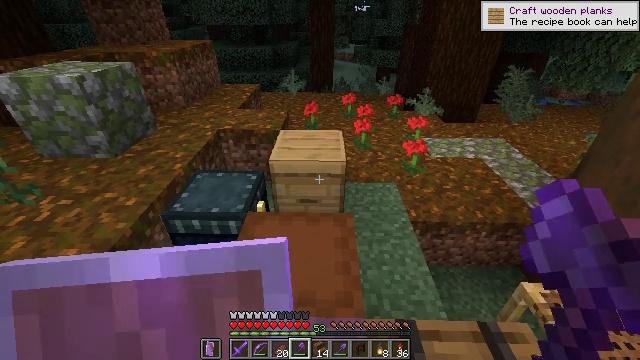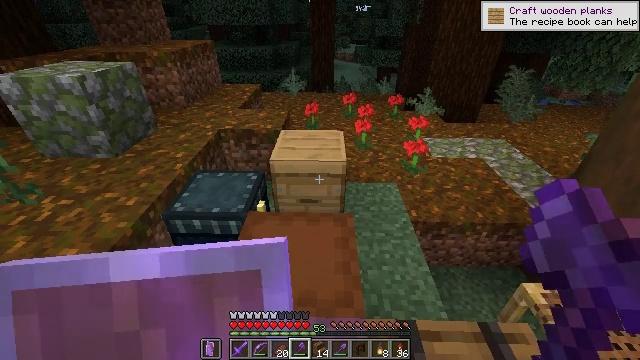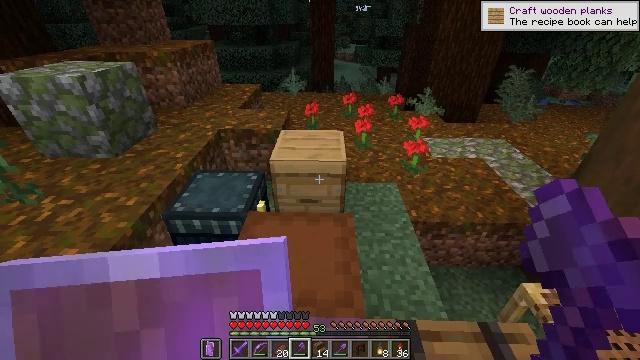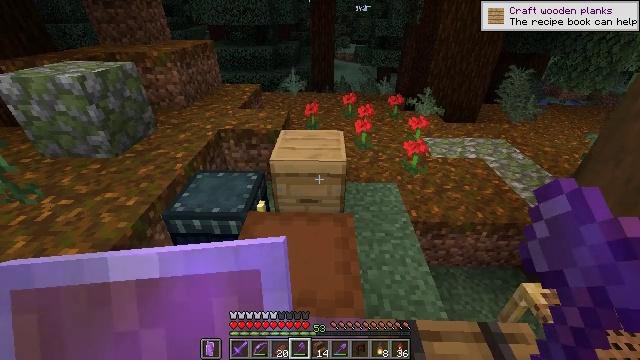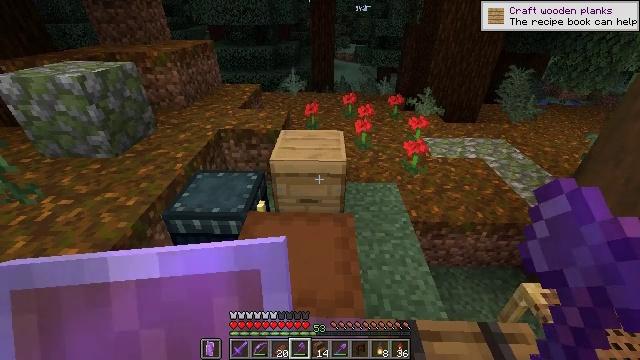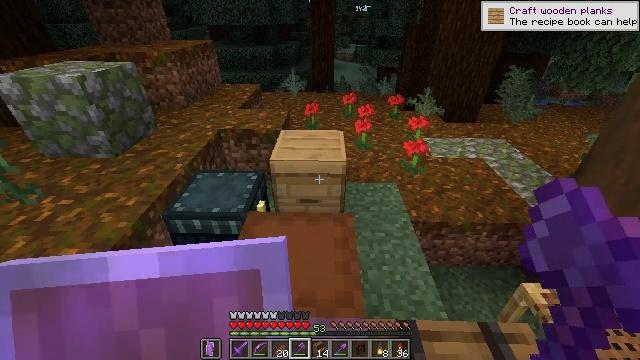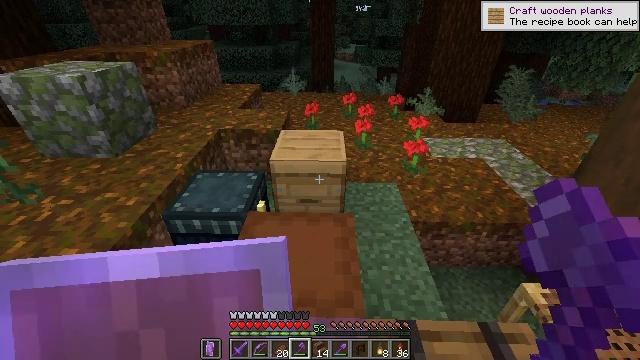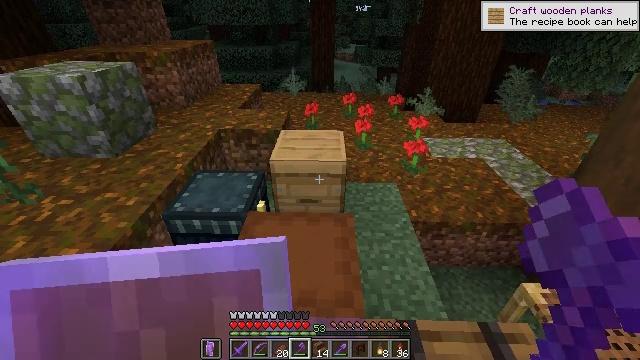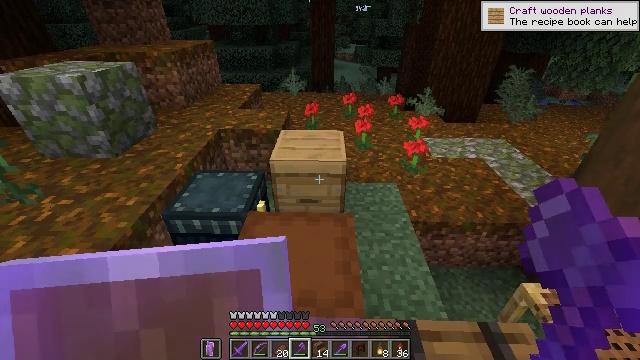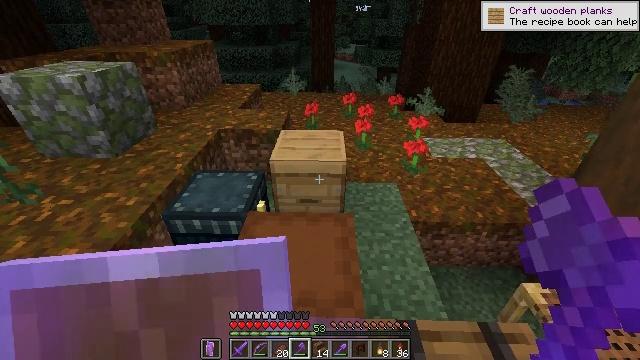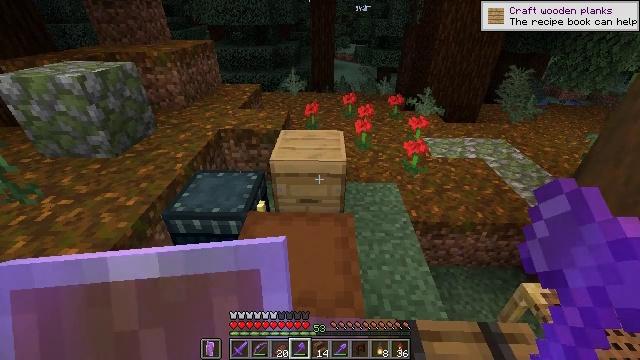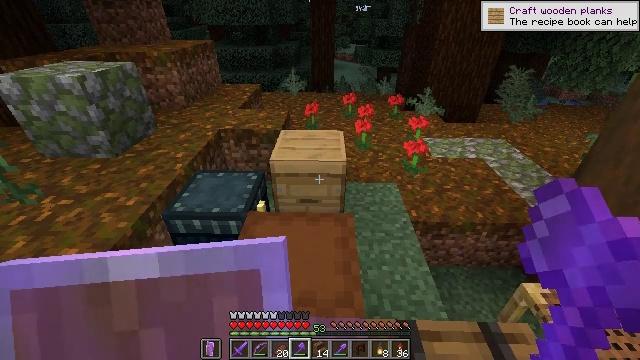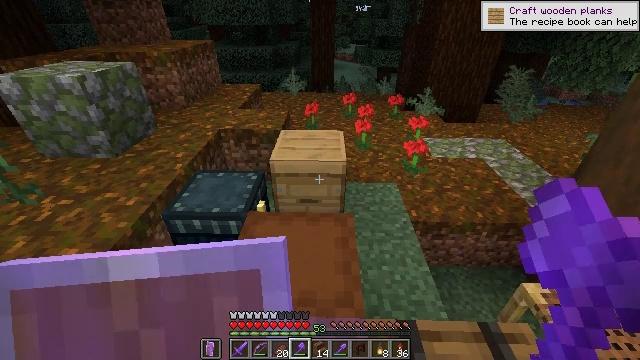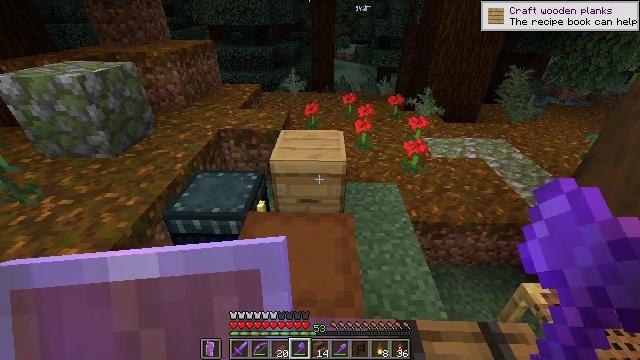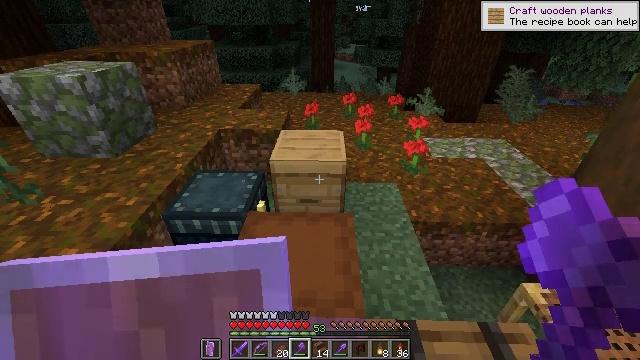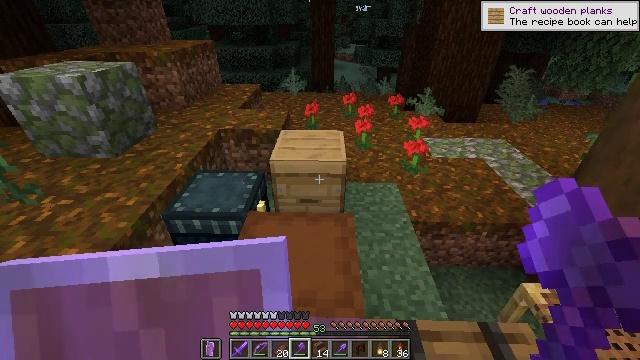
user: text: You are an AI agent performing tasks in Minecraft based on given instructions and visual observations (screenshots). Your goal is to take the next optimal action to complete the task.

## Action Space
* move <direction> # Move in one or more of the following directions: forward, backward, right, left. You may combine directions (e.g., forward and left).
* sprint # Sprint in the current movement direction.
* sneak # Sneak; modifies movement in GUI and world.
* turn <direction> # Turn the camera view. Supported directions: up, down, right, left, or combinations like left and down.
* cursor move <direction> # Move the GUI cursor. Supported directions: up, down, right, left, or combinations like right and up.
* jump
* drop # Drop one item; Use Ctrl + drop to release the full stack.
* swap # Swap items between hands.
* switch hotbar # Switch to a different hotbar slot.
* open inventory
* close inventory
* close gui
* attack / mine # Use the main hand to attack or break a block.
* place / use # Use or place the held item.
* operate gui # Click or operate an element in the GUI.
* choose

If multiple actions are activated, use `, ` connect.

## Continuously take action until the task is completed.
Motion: motion action
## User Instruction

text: Mine the beehive on the tree.
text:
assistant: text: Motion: no_op
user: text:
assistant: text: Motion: no_op
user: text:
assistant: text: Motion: no_op
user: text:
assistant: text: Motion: no_op
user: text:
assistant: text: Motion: no_op
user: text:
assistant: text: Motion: no_op
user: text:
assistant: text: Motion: no_op
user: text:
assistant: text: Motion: no_op
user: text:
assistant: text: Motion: no_op
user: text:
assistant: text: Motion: no_op
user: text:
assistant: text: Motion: no_op
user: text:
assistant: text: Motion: no_op
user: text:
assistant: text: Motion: no_op
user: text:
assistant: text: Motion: no_op
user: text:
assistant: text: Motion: no_op
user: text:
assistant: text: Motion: no_op
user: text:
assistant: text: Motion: no_op
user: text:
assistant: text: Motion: no_op
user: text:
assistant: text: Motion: no_op
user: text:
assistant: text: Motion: no_op
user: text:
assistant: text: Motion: no_op
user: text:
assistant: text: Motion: no_op
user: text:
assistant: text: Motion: no_op
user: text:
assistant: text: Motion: no_op
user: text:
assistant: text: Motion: no_op
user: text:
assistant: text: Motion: no_op
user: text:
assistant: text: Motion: no_op
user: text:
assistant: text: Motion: no_op
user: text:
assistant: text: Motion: no_op
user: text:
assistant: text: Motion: no_op